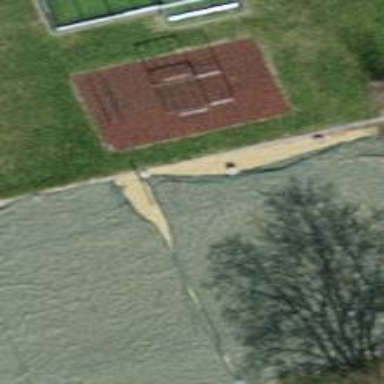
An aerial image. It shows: Sandy pitch designated for beach volleyball.